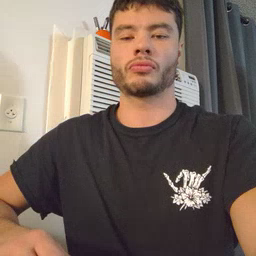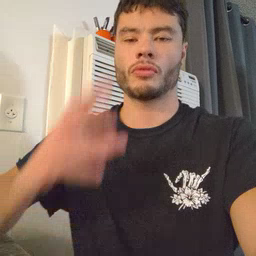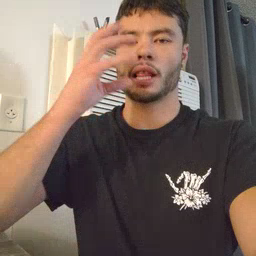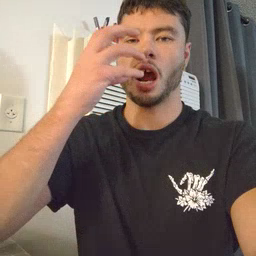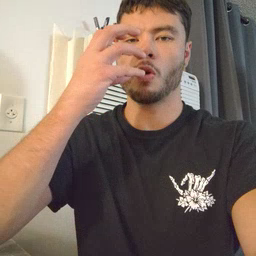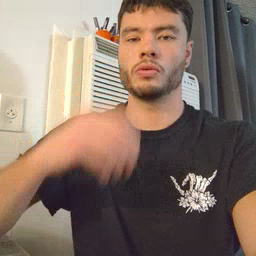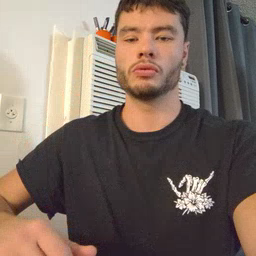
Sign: clown